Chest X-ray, PA view. Patient: 35 years old, sex M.
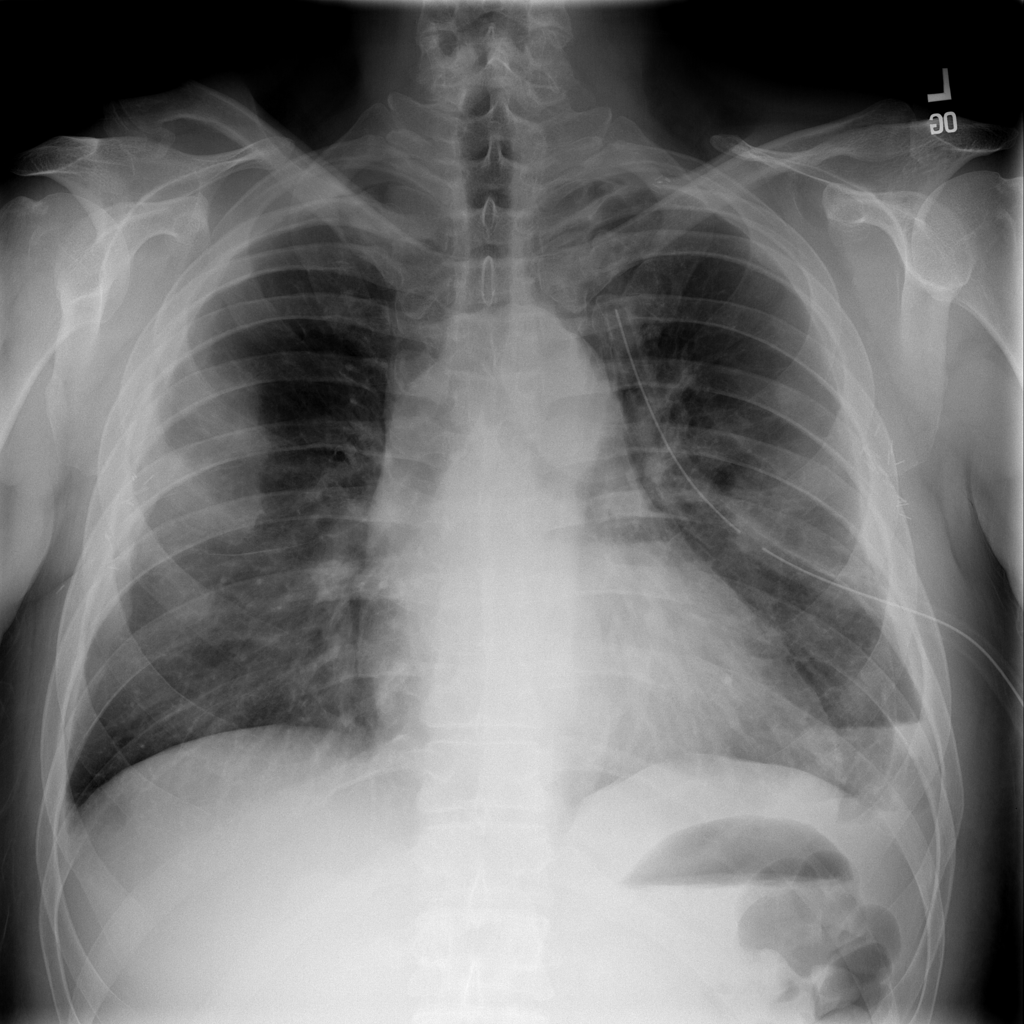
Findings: Mass